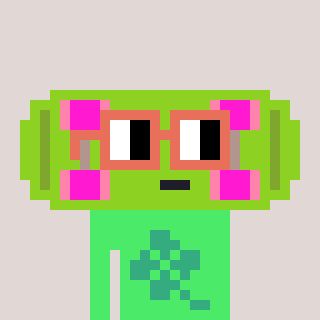
a pixel art character with square orange glasses, a skateboard-shaped head and a teal-colored body on a warm background